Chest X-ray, AP view. Patient: 43 years old, sex F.
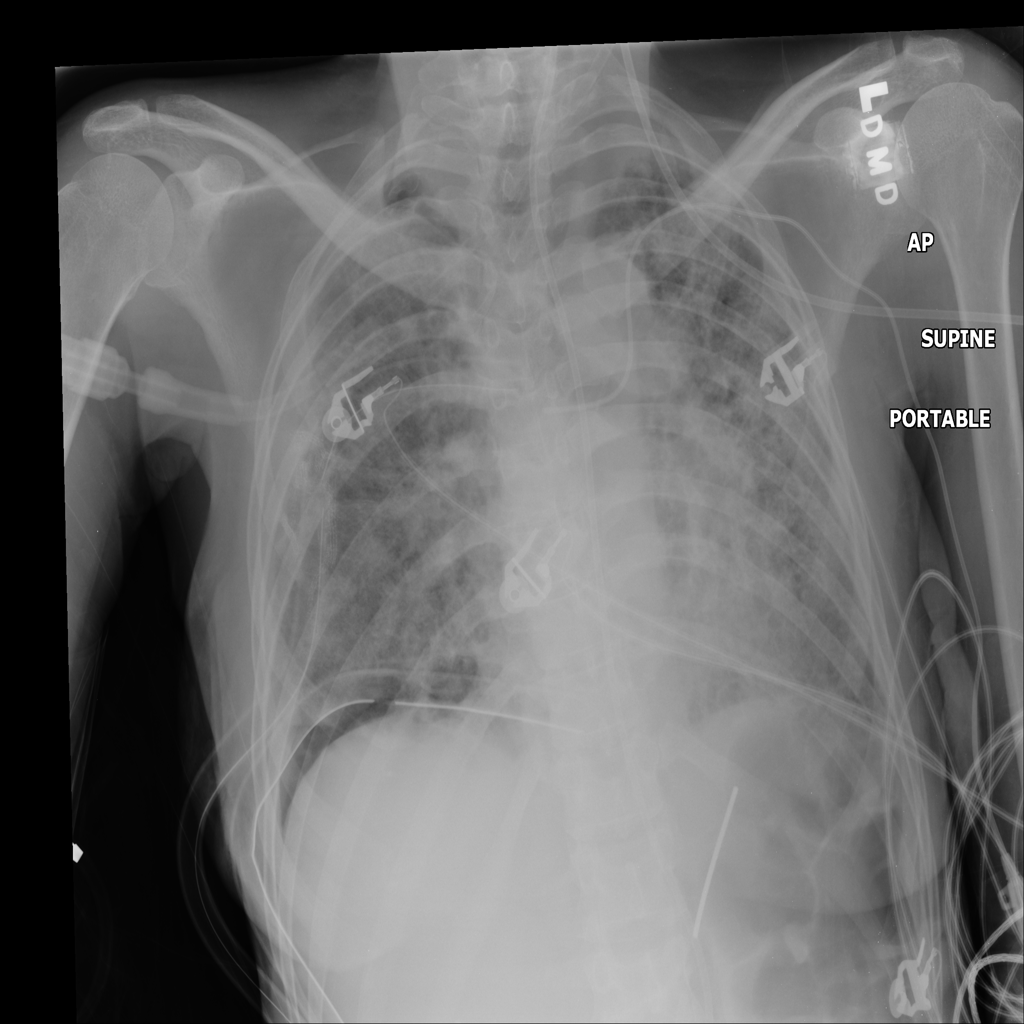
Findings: Infiltration, Pneumothorax